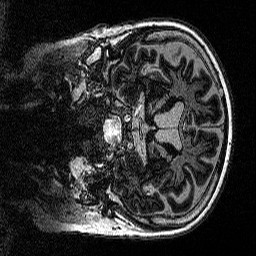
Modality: MP2RAGE
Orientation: coronal
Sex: female
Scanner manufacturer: siemens
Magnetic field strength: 3 T
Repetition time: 5 s
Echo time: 0.00292 s